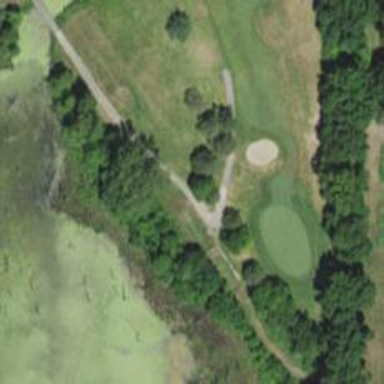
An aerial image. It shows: Pathway for golfing.